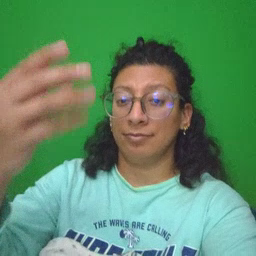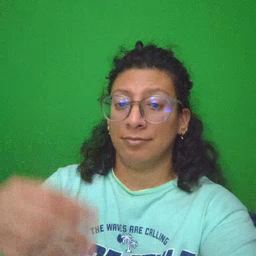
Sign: outside